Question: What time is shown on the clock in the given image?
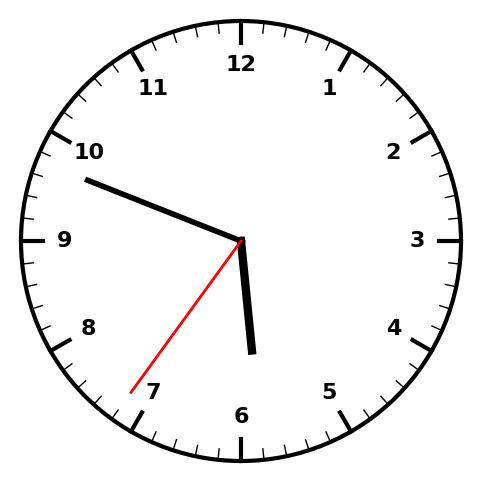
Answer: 05:48:36